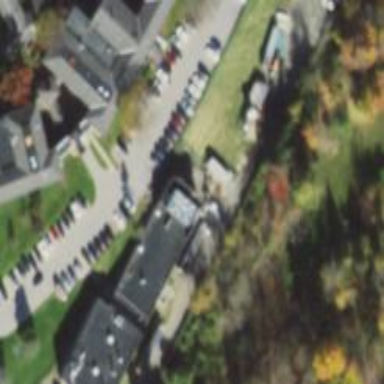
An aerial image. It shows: Hospital building.